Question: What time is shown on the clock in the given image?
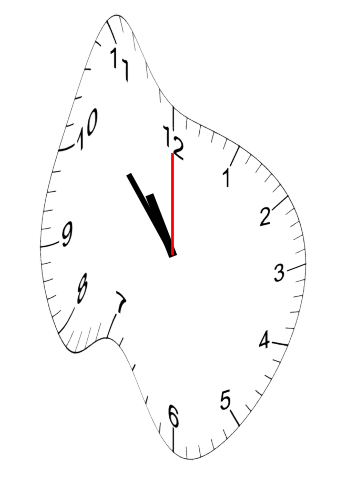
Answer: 10:53:00